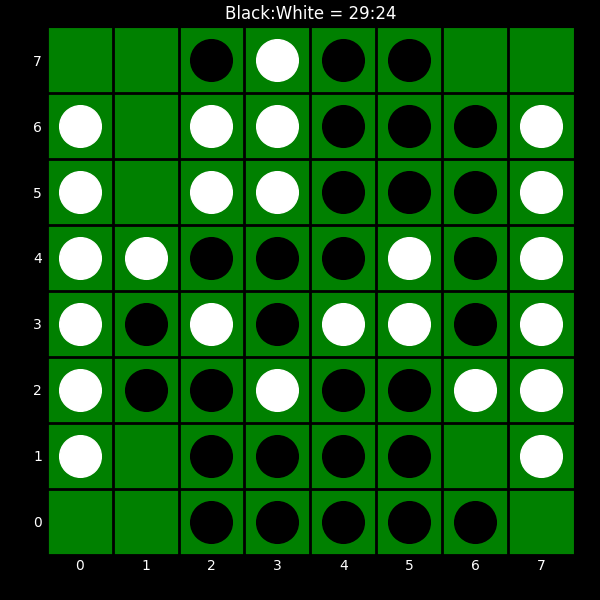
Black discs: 29
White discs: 24